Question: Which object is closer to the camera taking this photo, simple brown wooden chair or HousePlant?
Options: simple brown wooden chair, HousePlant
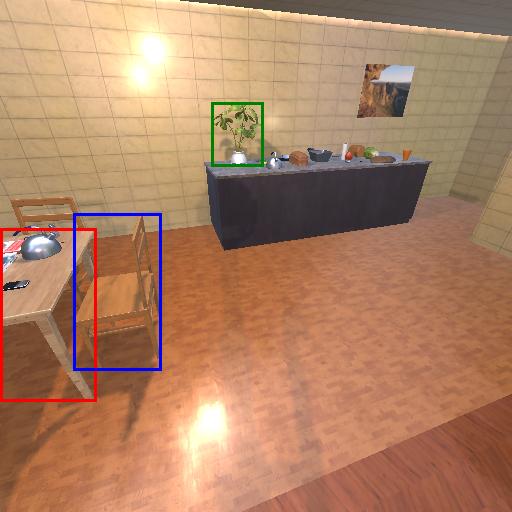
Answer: simple brown wooden chair